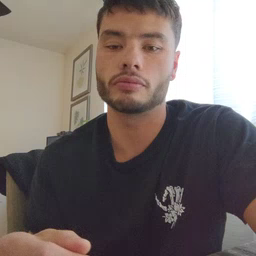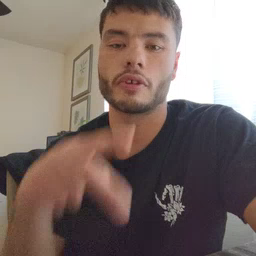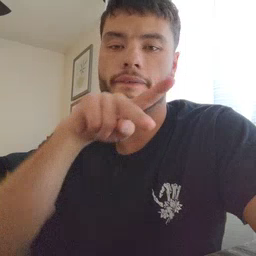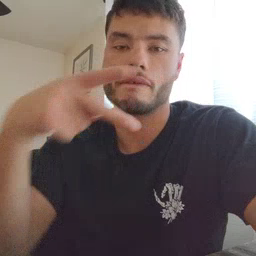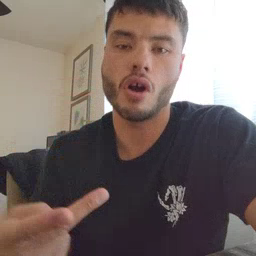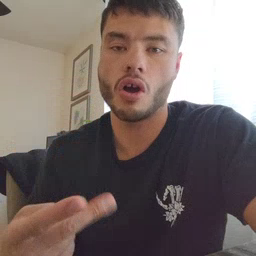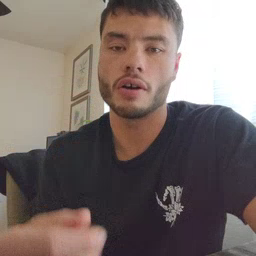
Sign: fall